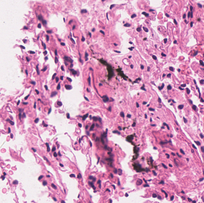
Tumor epithelial tissue: no
Tumor-associated stroma tissue: no
Normal tissue: yes